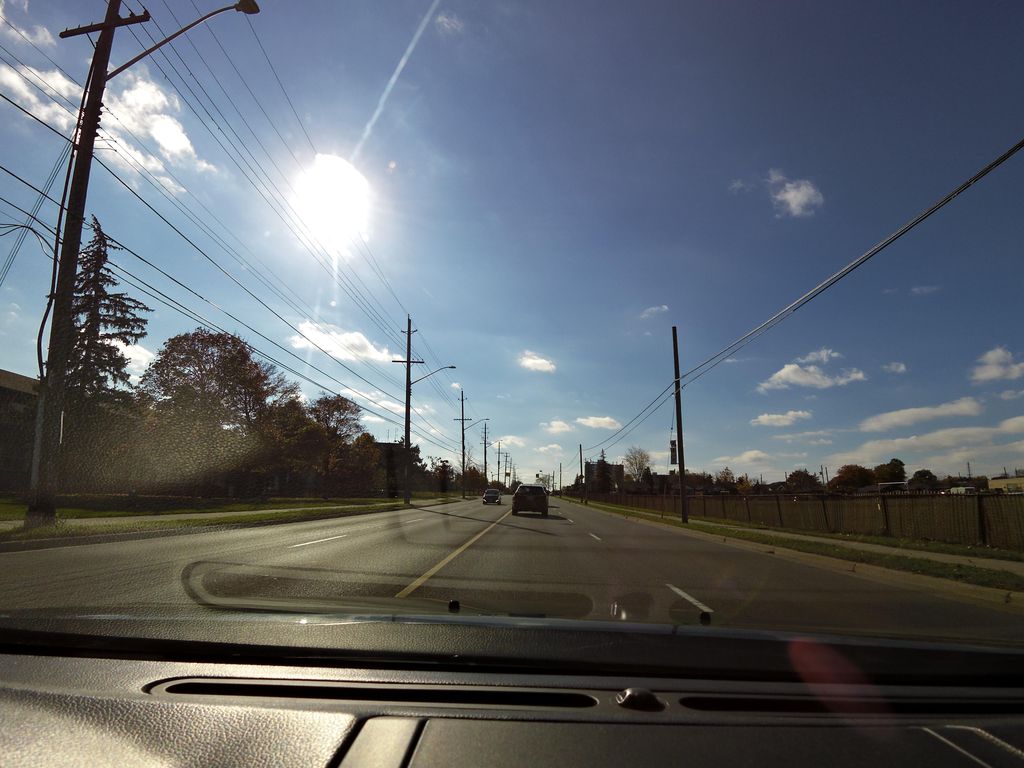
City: hamilton